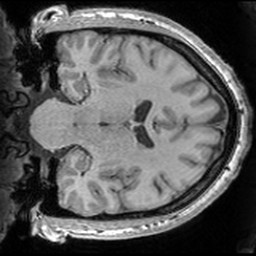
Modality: T1w
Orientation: coronal
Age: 20
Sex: male
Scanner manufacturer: siemens
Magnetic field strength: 3 T
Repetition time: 1.63 s
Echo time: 0.00311 s